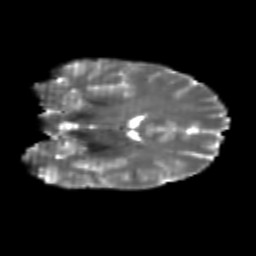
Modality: T2w
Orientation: coronal
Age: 22
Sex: female
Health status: healthy
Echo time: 0.074 s